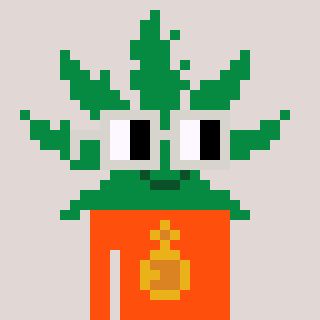
a pixel art character with square light gray glasses, a weed-shaped head and a orange-colored body on a warm background